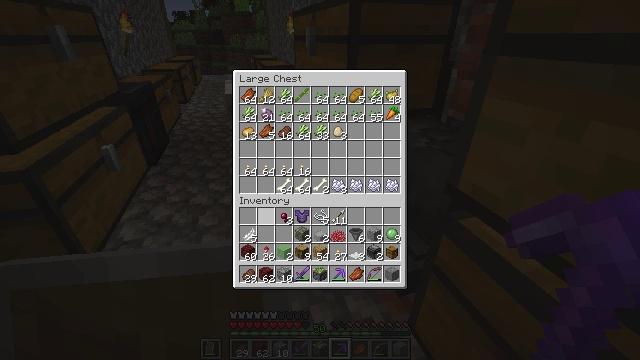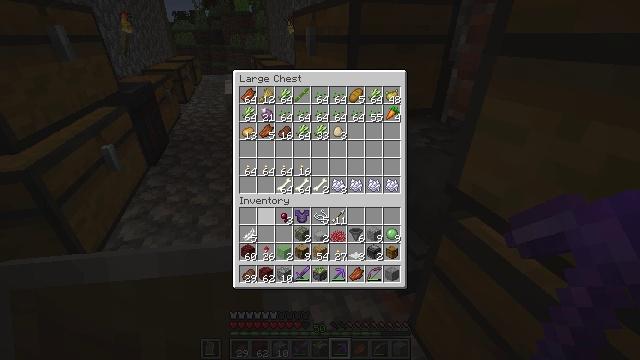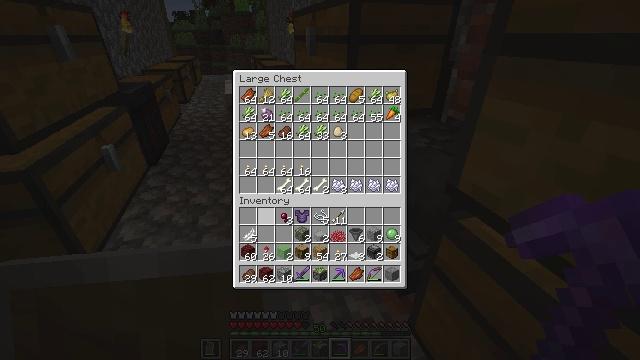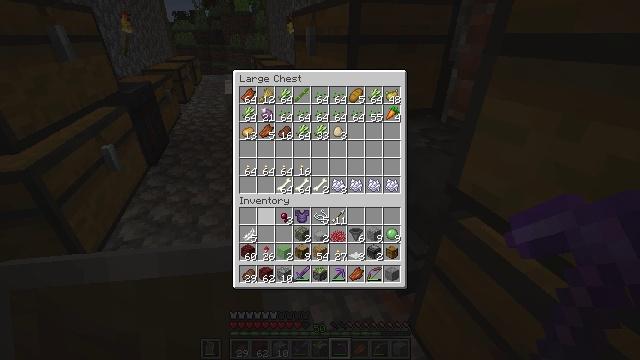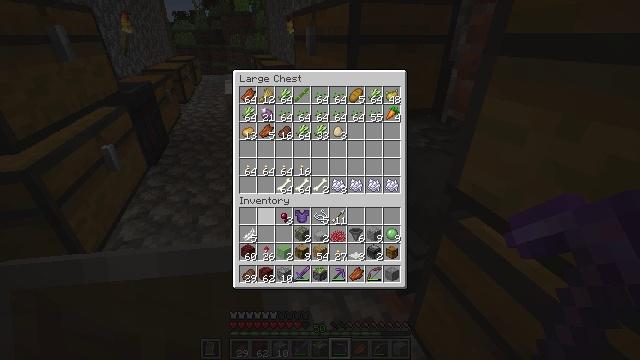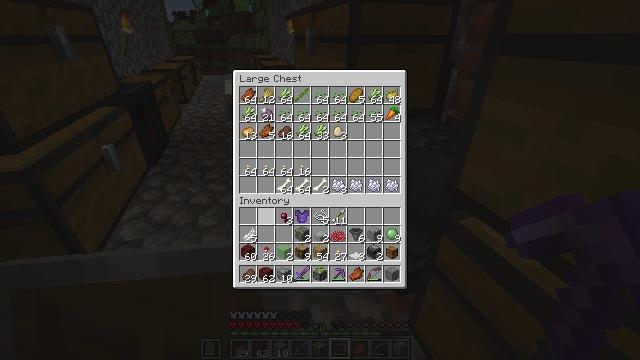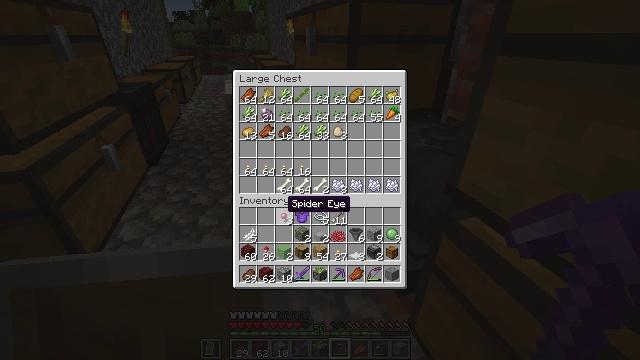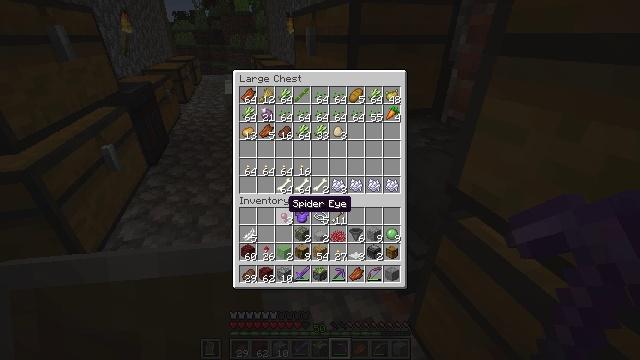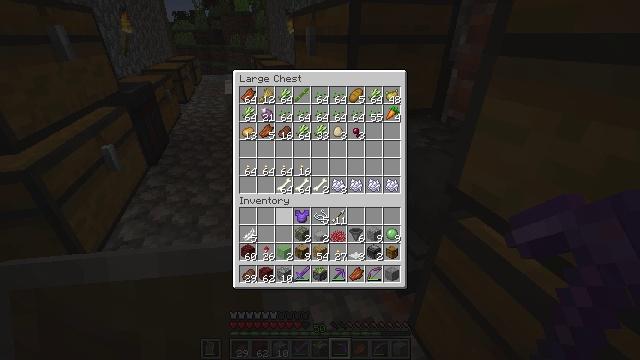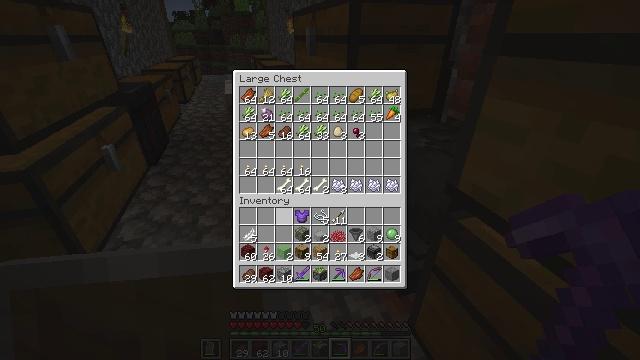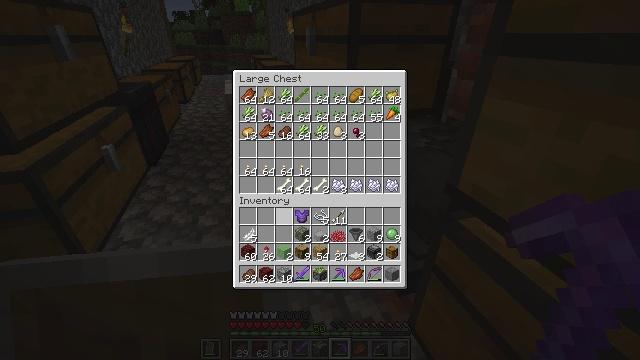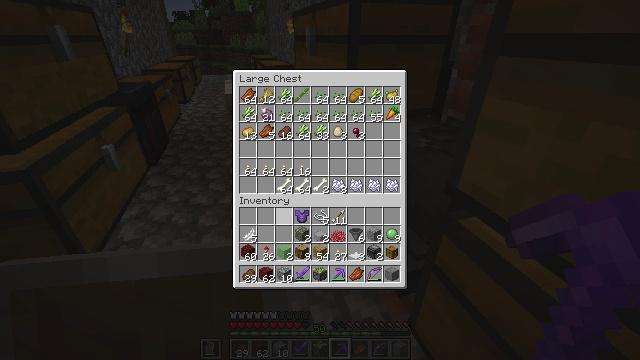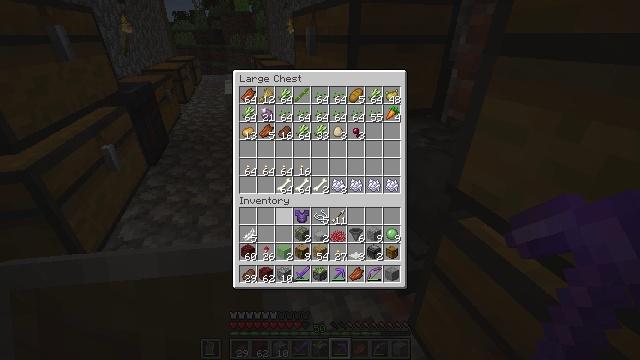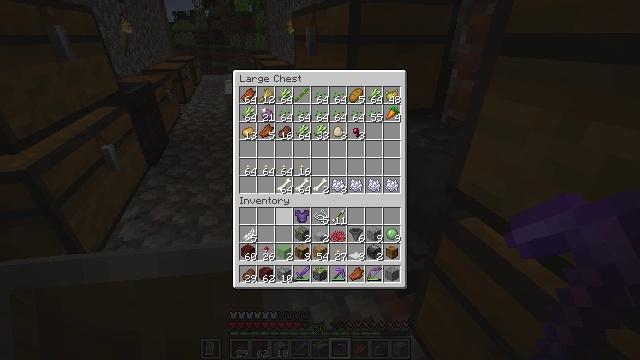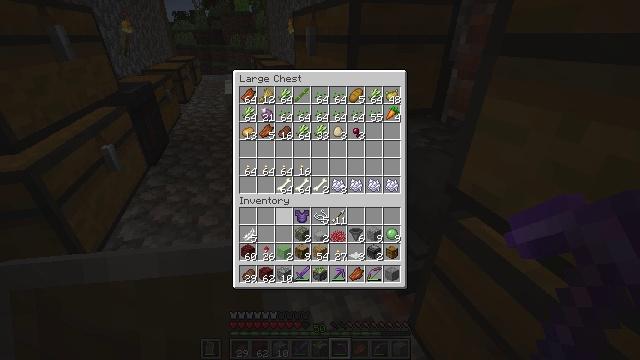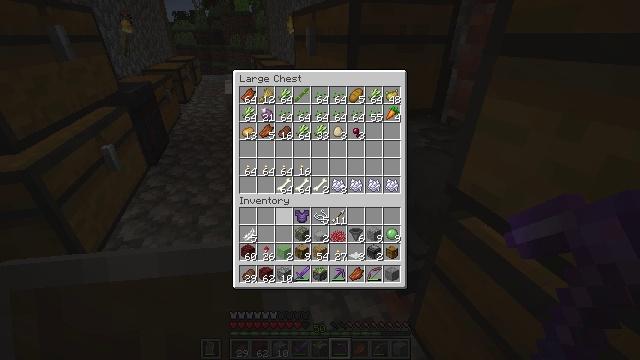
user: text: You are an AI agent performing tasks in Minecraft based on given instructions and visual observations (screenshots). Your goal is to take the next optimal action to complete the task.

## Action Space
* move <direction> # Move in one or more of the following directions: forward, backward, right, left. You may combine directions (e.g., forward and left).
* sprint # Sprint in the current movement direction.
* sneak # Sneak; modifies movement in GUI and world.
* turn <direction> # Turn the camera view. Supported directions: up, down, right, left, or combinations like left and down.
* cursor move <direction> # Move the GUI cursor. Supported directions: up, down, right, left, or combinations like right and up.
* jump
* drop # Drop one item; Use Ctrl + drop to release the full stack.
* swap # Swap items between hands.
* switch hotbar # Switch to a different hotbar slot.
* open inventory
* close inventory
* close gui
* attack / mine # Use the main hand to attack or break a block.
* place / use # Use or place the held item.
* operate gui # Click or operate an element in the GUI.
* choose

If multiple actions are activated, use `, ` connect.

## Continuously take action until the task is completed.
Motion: motion action
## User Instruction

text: Get the hopper into inventory.
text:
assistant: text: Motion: sneak, use / place
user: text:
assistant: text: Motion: sneak
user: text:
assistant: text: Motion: sneak
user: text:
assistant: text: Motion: sneak
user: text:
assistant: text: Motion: sneak
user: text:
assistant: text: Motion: sneak
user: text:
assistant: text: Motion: sneak
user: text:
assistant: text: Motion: sneak, use / place
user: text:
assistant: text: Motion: sneak, use / place
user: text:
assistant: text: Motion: sneak, use / place
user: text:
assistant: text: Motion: sneak
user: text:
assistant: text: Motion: sneak
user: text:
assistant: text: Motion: sneak
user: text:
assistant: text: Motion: sneak
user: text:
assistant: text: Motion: sneak
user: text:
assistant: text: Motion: sneak
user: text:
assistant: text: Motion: sneak
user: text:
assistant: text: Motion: sneak
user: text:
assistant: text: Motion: sneak, turn right
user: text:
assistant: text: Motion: sneak
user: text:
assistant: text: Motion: sneak
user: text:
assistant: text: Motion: sneak, turn right and down
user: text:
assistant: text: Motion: sneak, turn right and down
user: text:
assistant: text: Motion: sneak, turn right and down
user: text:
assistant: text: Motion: sneak
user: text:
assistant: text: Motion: sneak
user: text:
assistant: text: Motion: sneak
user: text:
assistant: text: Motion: sneak
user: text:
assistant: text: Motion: sneak
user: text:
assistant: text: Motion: sneak